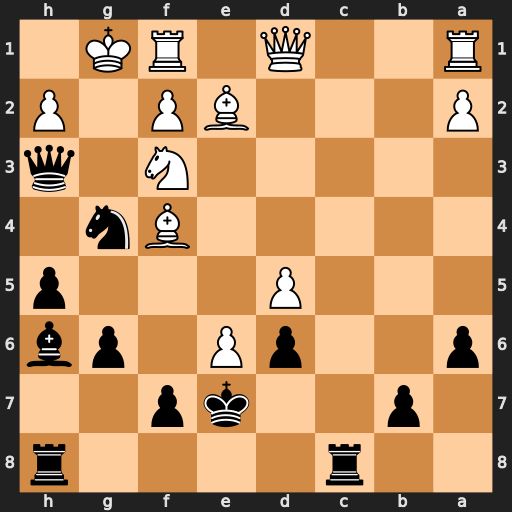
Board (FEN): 2r4r/1p2kp2/p2pP1pb/3P3p/5Bn1/5N1q/P3BP1P/R2Q1RK1
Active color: b
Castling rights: -
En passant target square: -
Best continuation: Bxf4 Qa4 Bxh2+